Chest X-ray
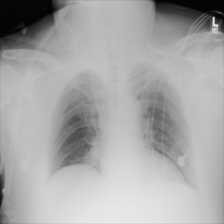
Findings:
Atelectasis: negative
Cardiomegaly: negative
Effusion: negative
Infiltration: negative
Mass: negative
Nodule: negative
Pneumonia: negative
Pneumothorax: negative
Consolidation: negative
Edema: negative
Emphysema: negative
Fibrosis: negative
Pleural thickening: negative
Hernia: negative